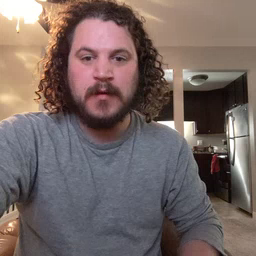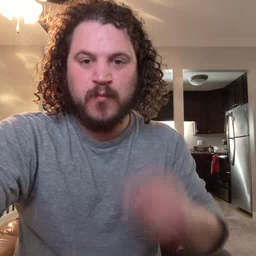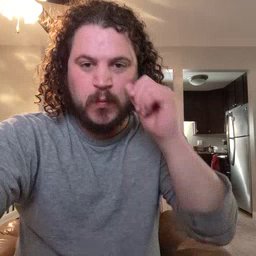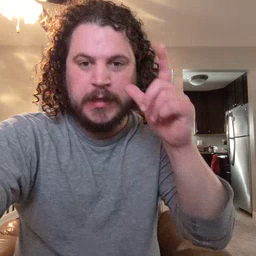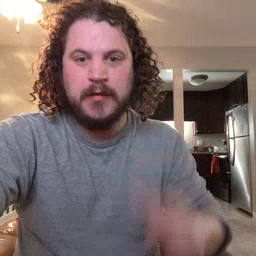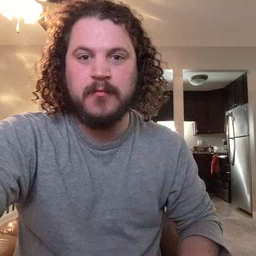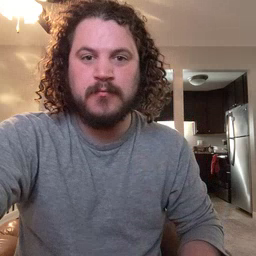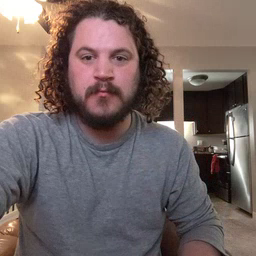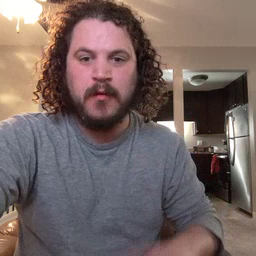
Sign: awake